Aerial crown-view tile of a tropical tree (Barro Colorado Island, Panama), acquired 20250715:
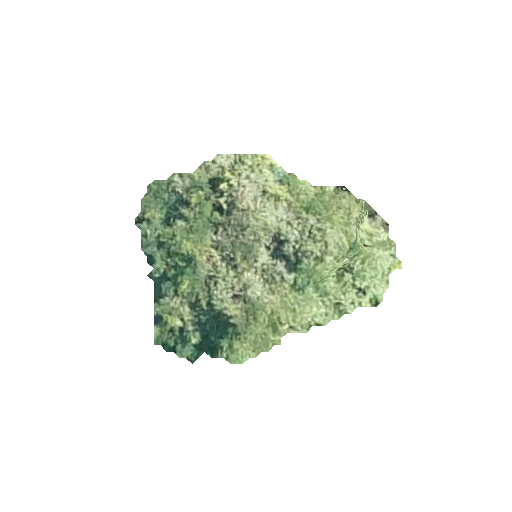
Species: Cordia alliodora
GBIF accepted scientific name: Cordia alliodora
Crown area: 57.696 m²